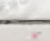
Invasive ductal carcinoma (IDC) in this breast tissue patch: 0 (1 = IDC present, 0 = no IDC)